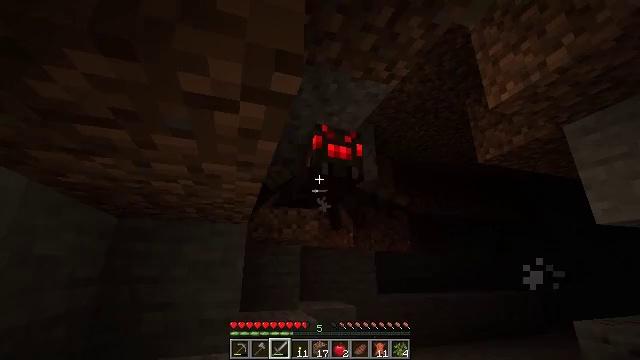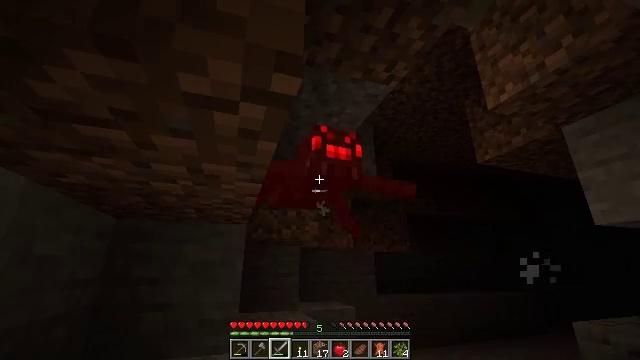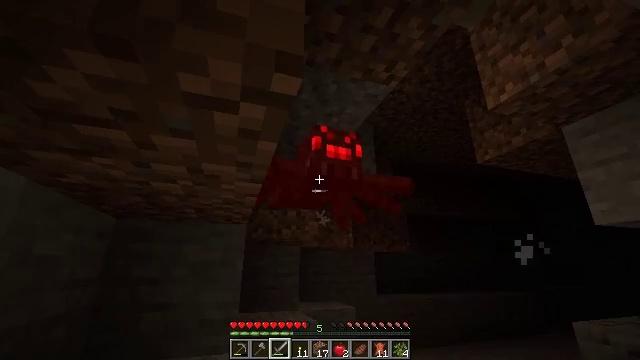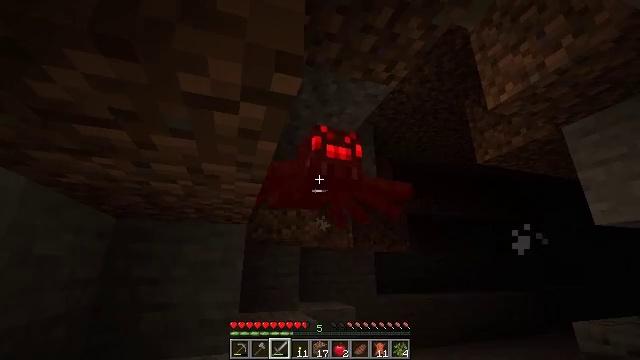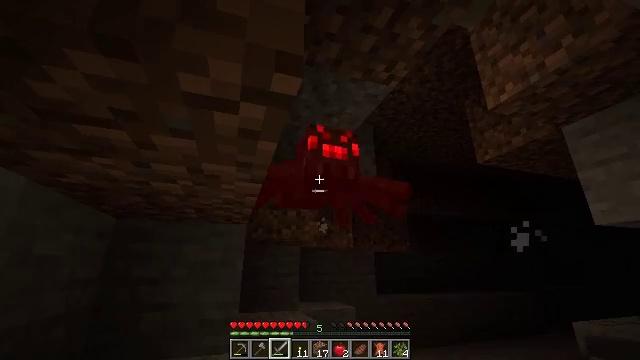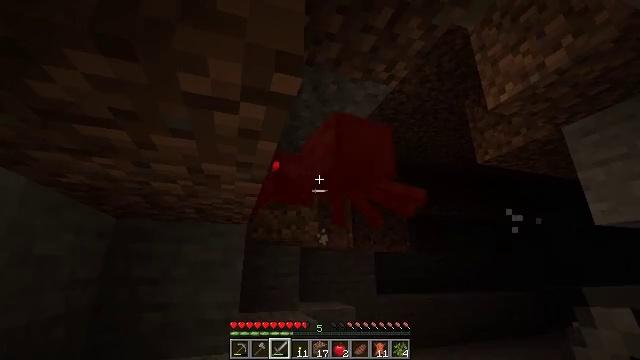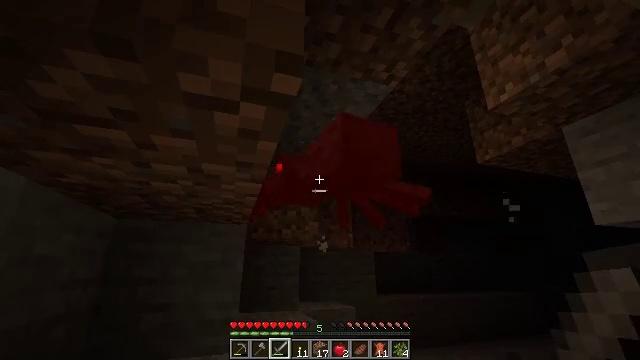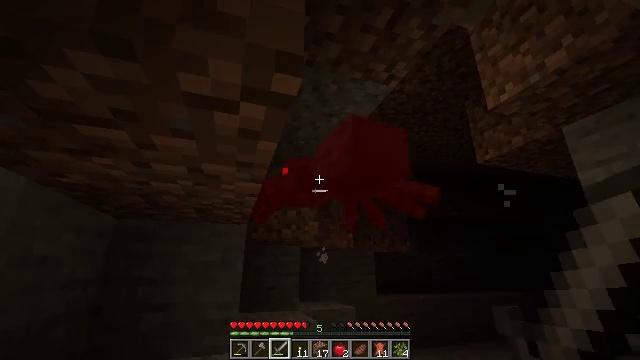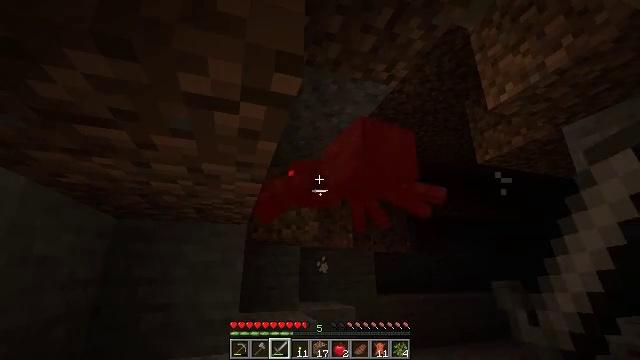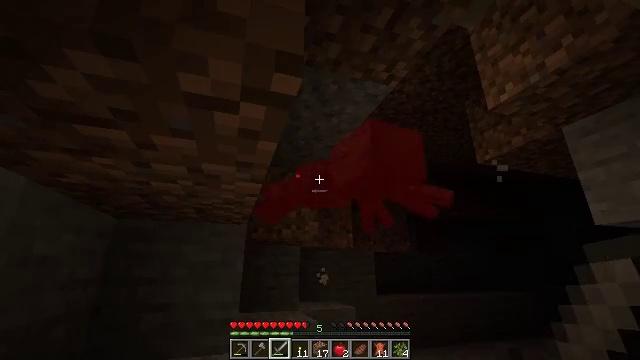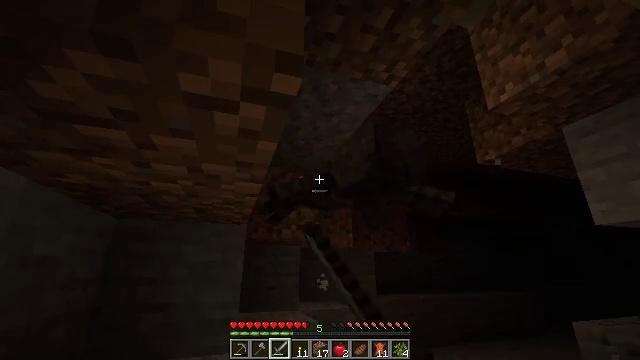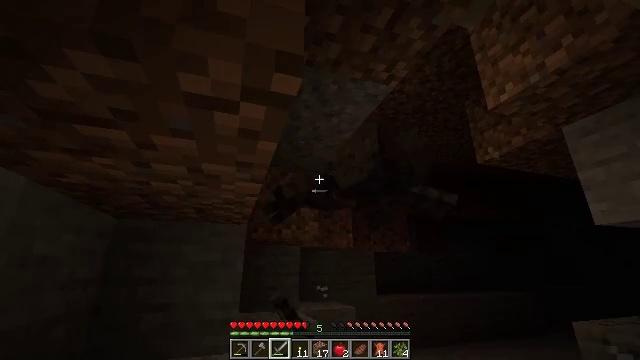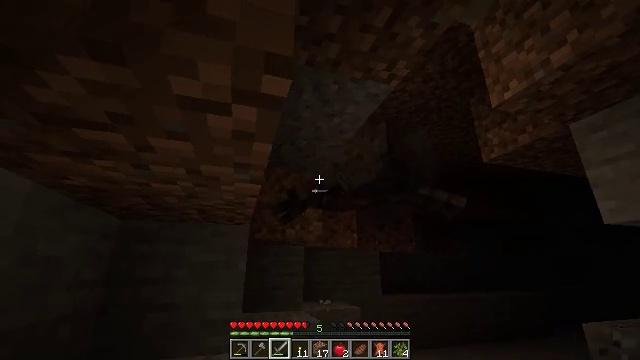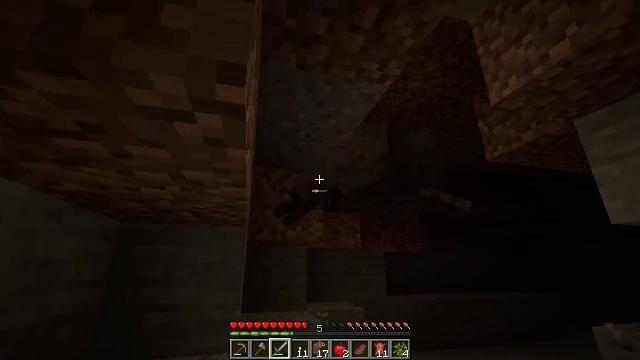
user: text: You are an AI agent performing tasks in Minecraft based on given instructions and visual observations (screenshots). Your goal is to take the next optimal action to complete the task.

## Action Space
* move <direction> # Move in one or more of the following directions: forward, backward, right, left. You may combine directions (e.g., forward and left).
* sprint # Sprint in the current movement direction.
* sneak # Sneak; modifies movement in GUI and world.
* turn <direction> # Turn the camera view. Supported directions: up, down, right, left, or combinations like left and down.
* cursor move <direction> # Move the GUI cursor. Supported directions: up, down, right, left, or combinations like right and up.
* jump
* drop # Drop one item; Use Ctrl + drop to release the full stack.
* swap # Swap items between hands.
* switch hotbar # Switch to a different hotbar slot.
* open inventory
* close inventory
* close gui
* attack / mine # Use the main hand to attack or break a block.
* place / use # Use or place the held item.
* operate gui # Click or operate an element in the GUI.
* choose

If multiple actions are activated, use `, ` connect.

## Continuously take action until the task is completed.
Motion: motion action
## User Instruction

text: Kill mobs.
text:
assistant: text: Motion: no_op
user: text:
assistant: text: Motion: no_op
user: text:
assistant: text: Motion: no_op
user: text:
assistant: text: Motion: no_op
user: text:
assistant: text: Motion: no_op
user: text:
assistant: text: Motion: no_op
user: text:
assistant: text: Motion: no_op
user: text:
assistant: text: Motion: no_op
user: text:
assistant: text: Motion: attack / mine
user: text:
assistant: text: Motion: attack / mine
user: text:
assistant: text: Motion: attack / mine
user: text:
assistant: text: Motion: move right, turn left, attack / mine
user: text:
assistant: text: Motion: move right, turn left
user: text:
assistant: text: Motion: no_op